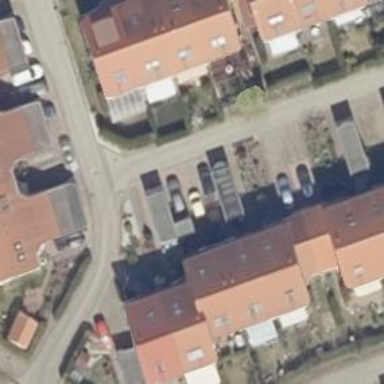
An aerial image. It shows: Terrace building.